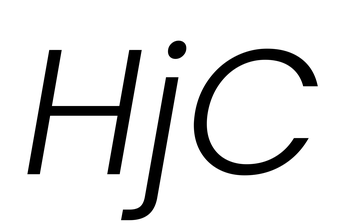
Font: Poppins-LightItalic